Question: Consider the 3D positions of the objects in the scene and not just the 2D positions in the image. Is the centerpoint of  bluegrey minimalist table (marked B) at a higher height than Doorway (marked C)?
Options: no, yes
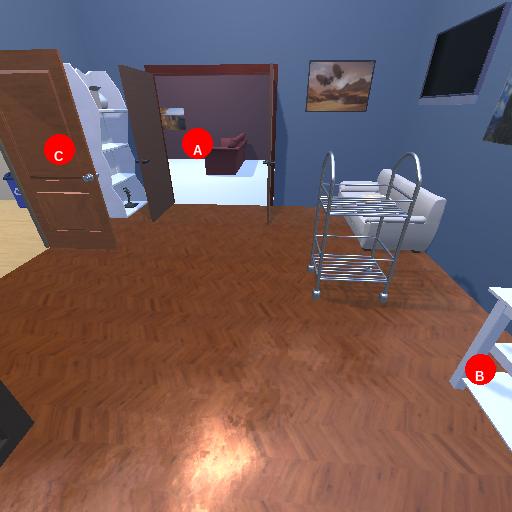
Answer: no